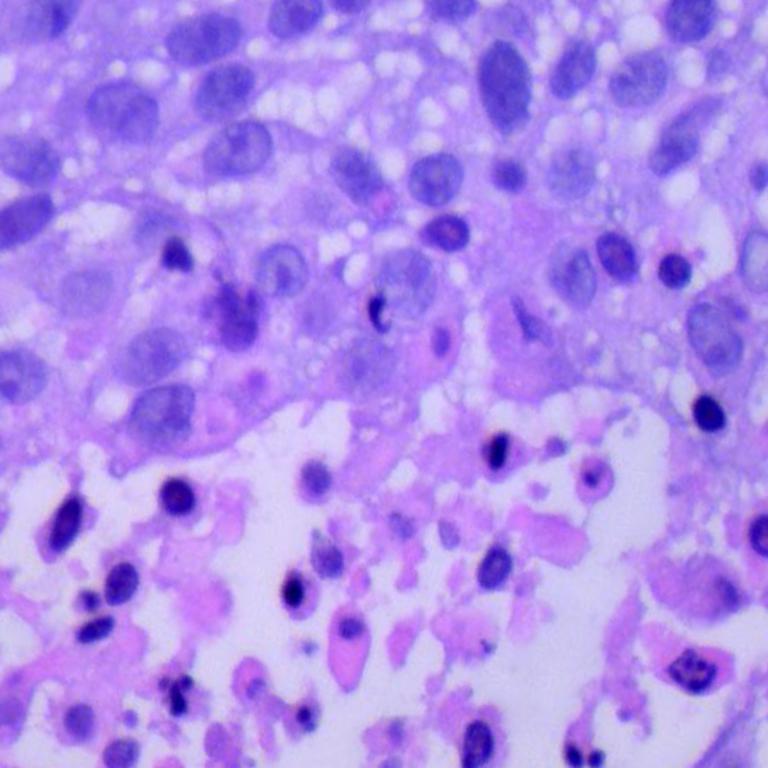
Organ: lung
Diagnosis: squamous carcinomas